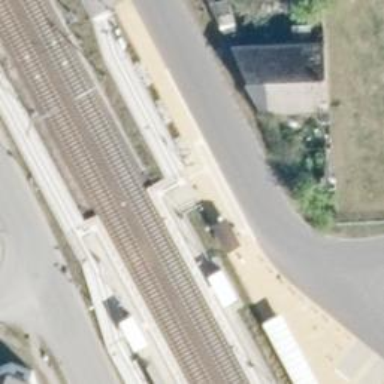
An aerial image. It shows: Railway station that also serves as public transport station.